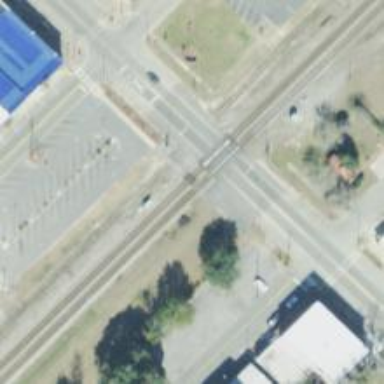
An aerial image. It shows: Level crossing with lights at railway intersection.